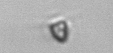
Label: Pyramimonas